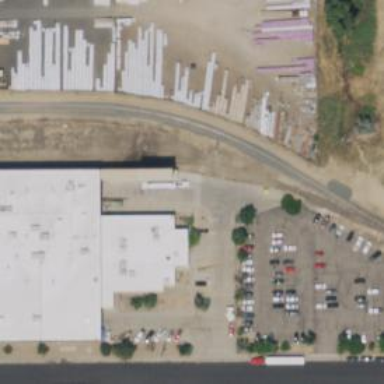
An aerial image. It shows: Rail spur service.